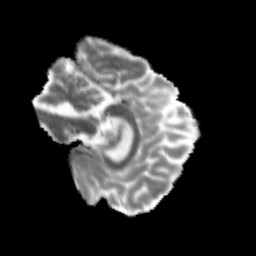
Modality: MD
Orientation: sagittal
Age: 21
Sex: male
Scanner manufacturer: siemens
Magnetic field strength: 3 T
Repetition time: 3.5 s
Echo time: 0.125 s